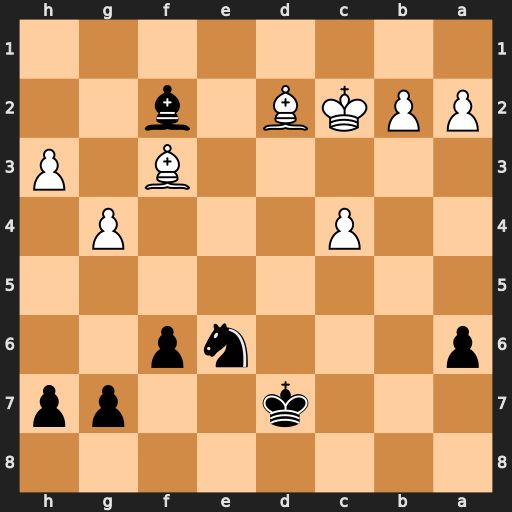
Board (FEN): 8/3k2pp/p3np2/8/2P3P1/5B1P/PPKB1b2/8
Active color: b
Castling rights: -
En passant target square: -
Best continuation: Nd4+ Kd3 Nxf3